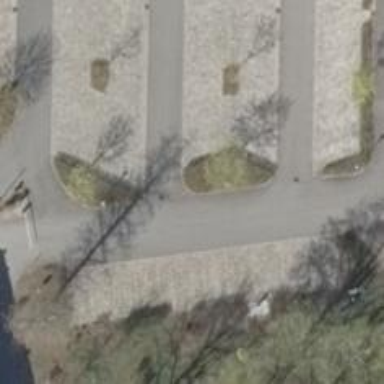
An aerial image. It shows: Asphalt parking aisle road.